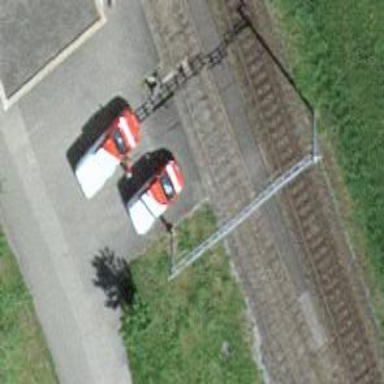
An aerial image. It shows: Single track railway siding.